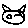
Label: cat